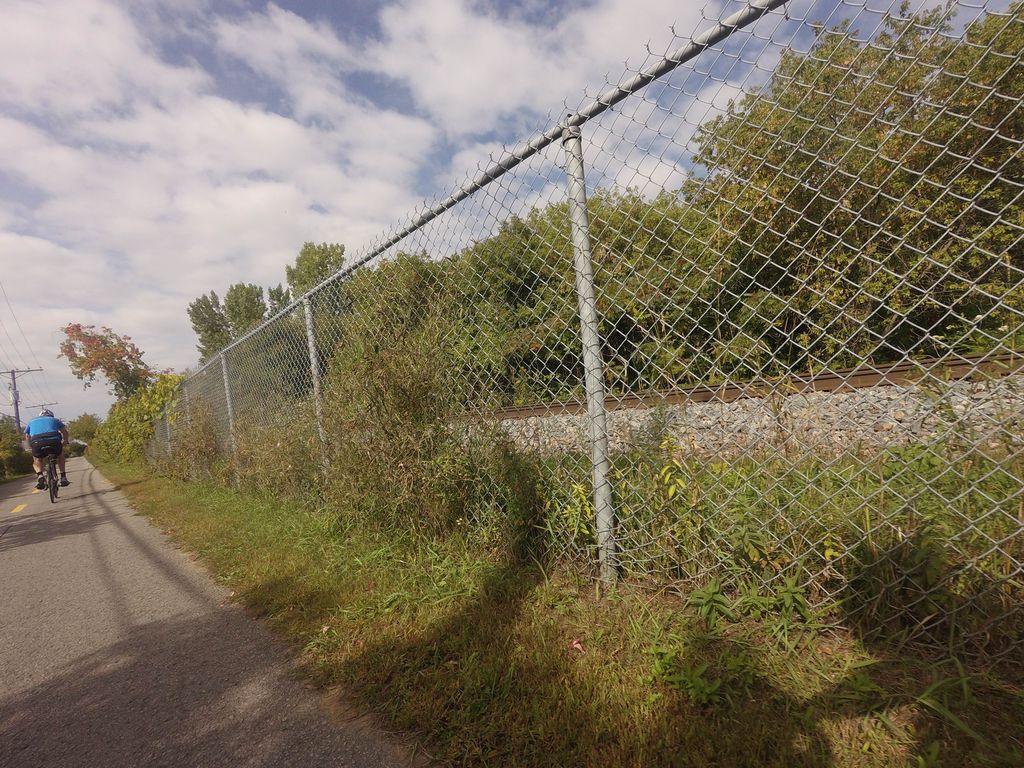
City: montreal